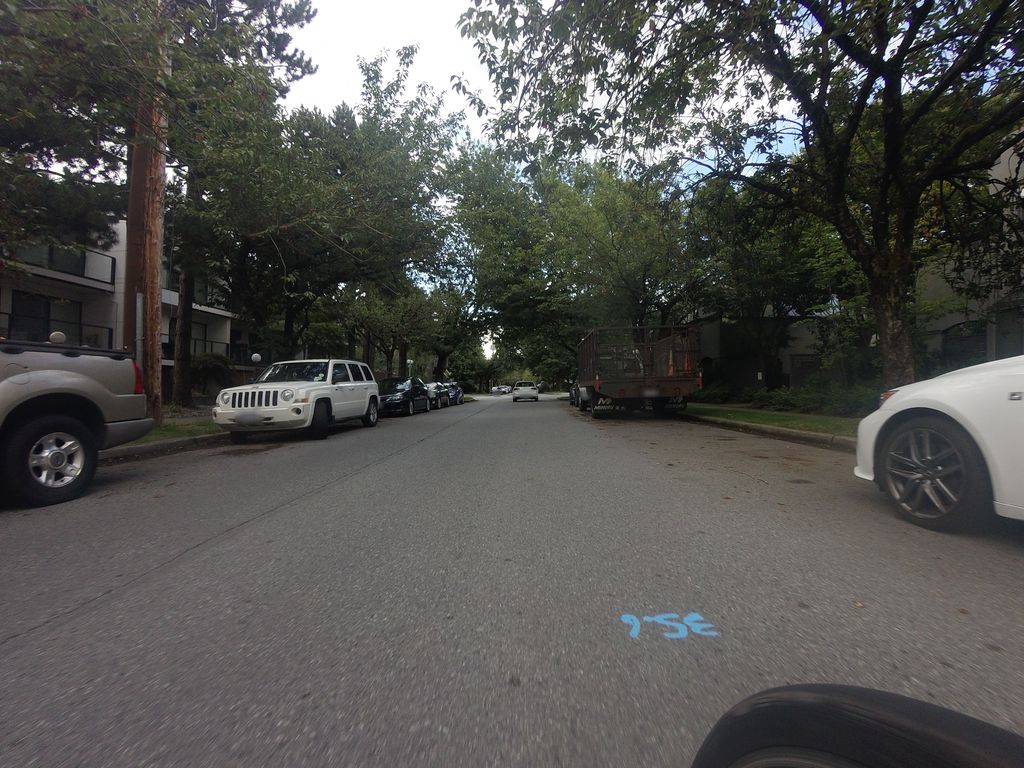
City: vancouver